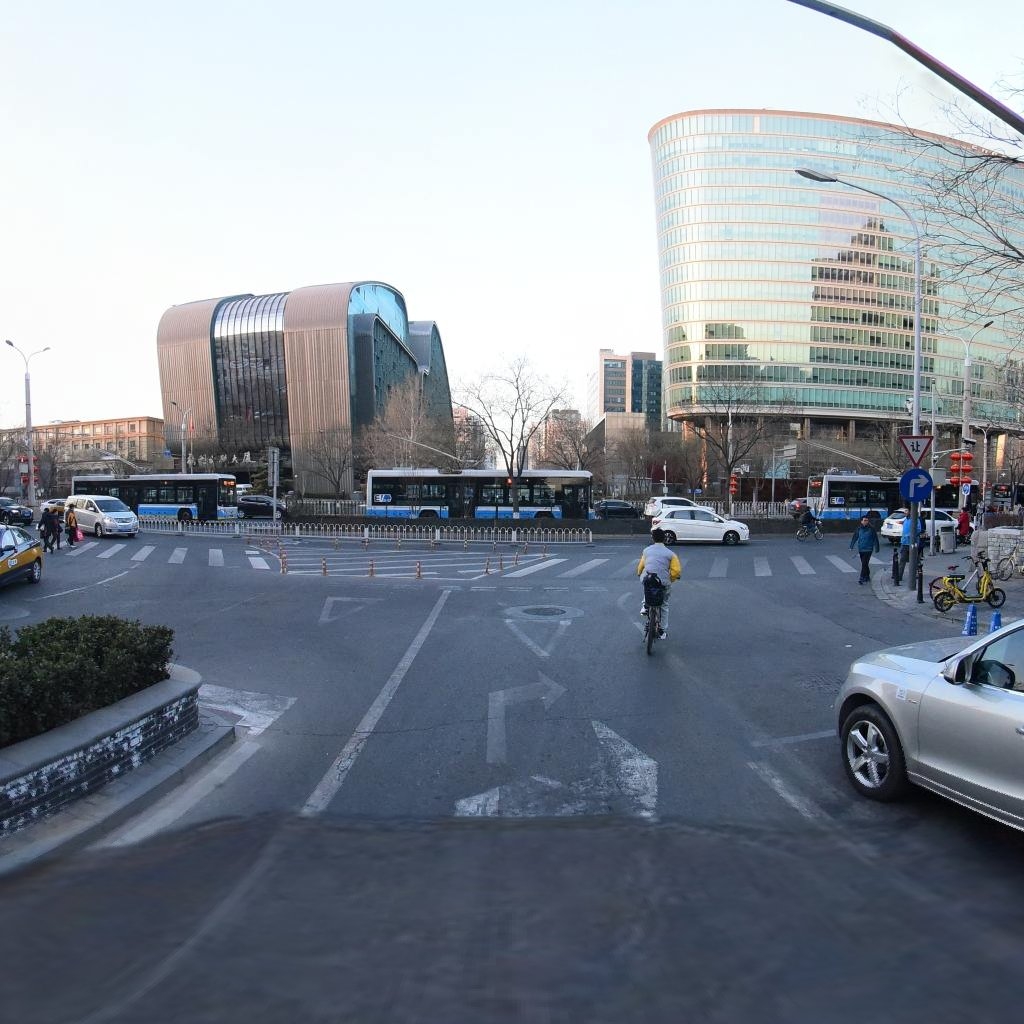
Region: Dongcheng
Road damage annotations: transverse crack, longitudinal patch, manhole cover, longitudinal crack, manhole cover